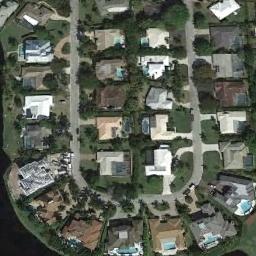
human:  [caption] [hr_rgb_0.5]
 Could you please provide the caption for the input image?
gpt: There are many roads and densely arranged houses of various sizes and shapes, As well as trees and large lawns in the island-like settlements surrounded by the lake .

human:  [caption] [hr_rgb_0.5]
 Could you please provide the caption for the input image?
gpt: The dense residential is on the grass next to the road and trees .

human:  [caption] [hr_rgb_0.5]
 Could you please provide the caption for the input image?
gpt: The residential area is off the highway .

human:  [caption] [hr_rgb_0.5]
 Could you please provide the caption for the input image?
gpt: A dense residential area has a lot of greenery and lots of medium residences neatly arranged .

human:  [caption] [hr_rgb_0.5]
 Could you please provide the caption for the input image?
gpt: There are many buildings arranged neatly on dense residential area .